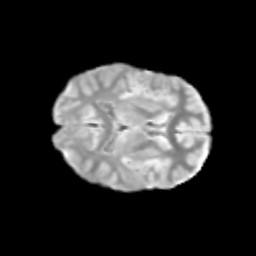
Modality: T2w
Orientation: axial
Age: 12
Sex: male
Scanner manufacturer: siemens
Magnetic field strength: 3 T
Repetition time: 3.8 s
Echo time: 0.07 s